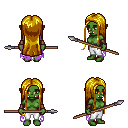
a pixel art fantasy rpg character, female body template, orc, green skin, maroon tattered cape, white pants, blonde extra-long hairstyle, leather bracers, spear, four views (front, back, left, right), 2x2 character sprite sheet, small pixel art, hard edges, no anti-aliasing